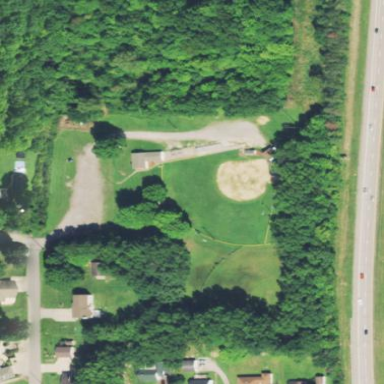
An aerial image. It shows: Baseball pitch for leisure land.